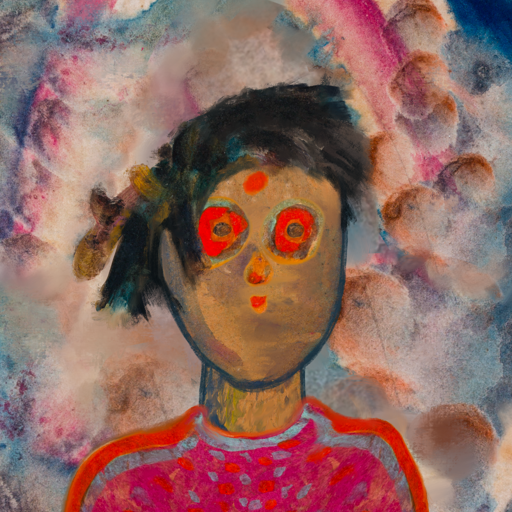
Background: Rupkatha, Head And Neck Front: In_The_Sun, Face Front: Sisters, Bust: Sisters, Hair Front: Pipe, Head Accessory: Blank, Second Necklace: Blank, Necklace: Blank, Baby: Blank